Question: I want to make one drawing tool with html5 canvas, that can draw only horizontal and vertical lines
For example despite which way I will drag the mouse it must draw vertical or horizontal line.
Below I will show one image where i will show what i need...

can any one give me some code example ?
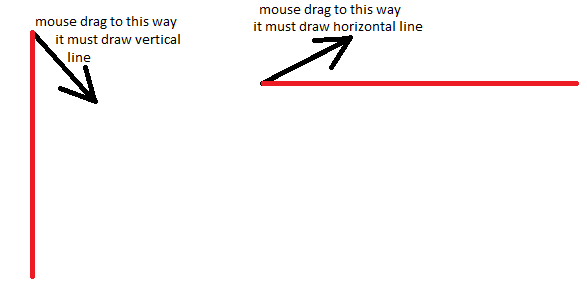
Answer: This is something that you have to use some logic or algorithm for.What I have done here is to Calculate 'dx' and 'dy', ie change in 'x' and change in 'y'.
When change in 'x' is more ('dx>dy') keep your 'y' constant, and vice versa.
Here's my code
'''
<canvas id="myCanvas" width="300" height="150" style="border:1px solid #d3d3d3;">
'''
'''
var prvX = -300;
var prvy = -300;
$('#myCanvas').bind("mousemove",function(e){
var c=document.getElementById("myCanvas");
c.width=c.width;
var ctx=c.getContext("2d");
ctx.beginPath();
ctx.moveTo(20,20);
var dx = Number(e.offsetX) - Number(prvX);
var dy = Number(e.offsetY) - Number(prvy);
if(Number(dx)>Number(dy))
{
ctx.lineTo(e.offsetX,20);
}
else
{
ctx.lineTo(20,e.offsetY);
}
prvX =e.offsetX;
prvy=e.offsetY;
ctx.stroke();});
'''
<URL>
Better one here by GameAlchemist
<URL>